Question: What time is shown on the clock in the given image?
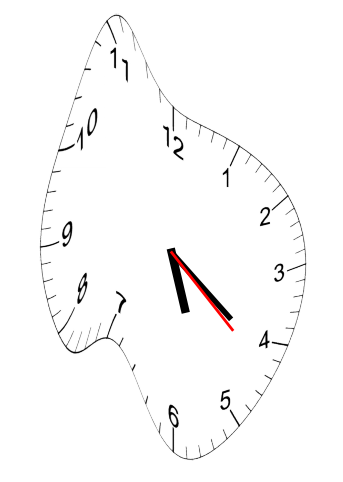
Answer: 05:21:22